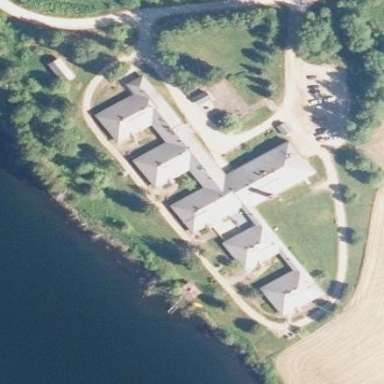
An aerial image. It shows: Nursing home.